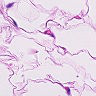
Metastatic tissue present: no